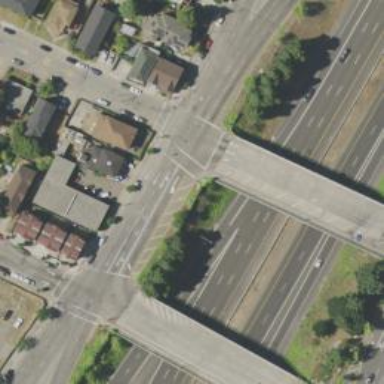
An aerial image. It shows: Tertiary road with bridge and sidewalk on the left side.